Field crop: tomato
Growth stage: 2
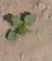
Species: solanum